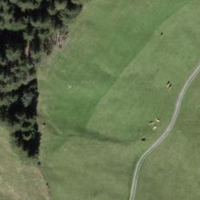
EUNIS habitat code: 24
Species observed at this site:
Crocus vernus